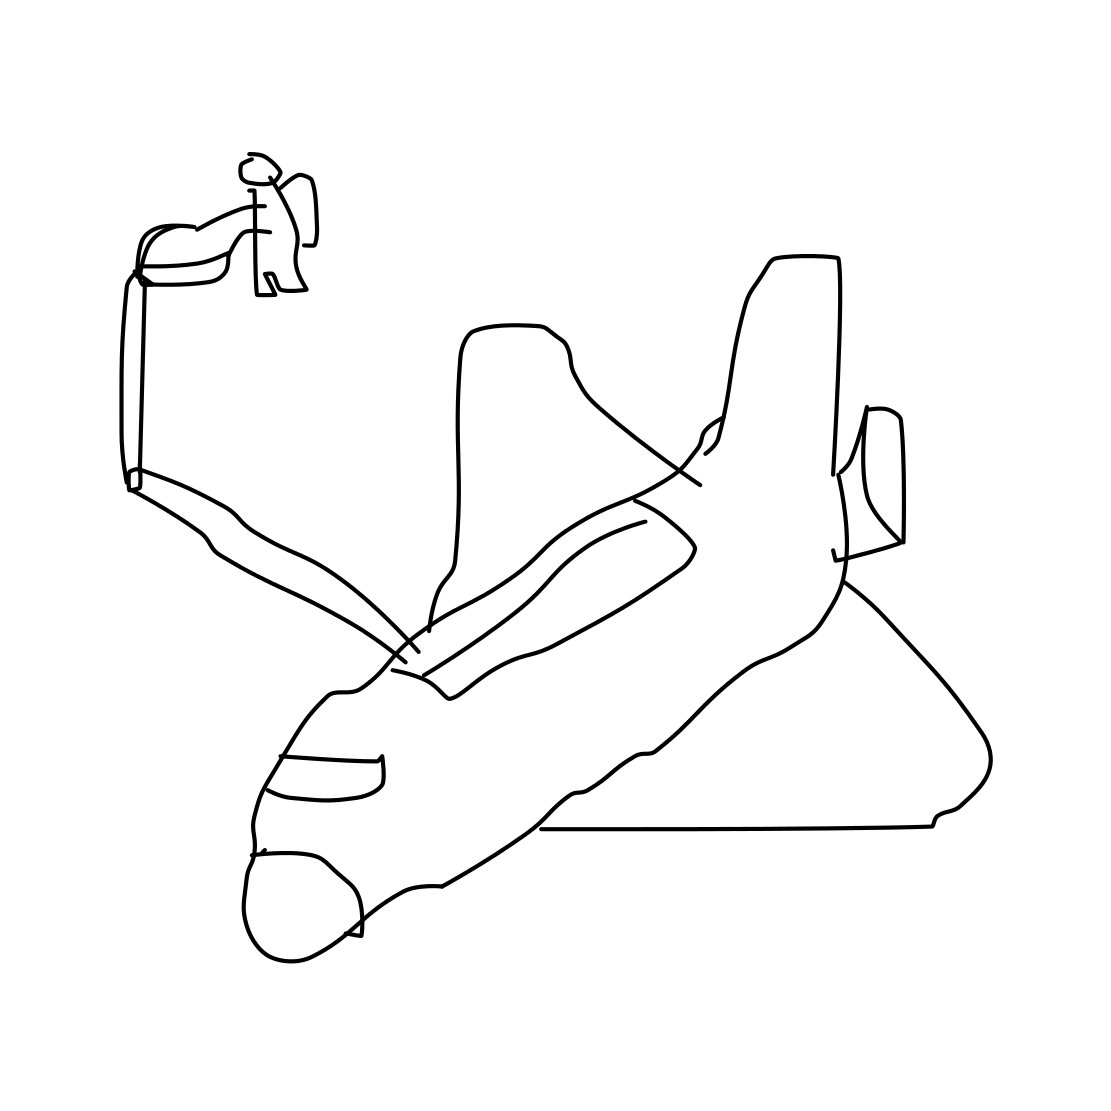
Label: space shuttle